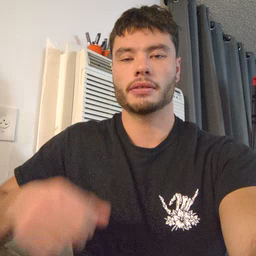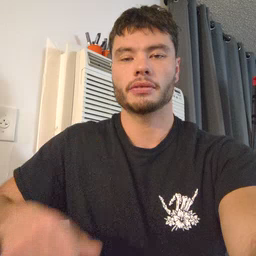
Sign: horse